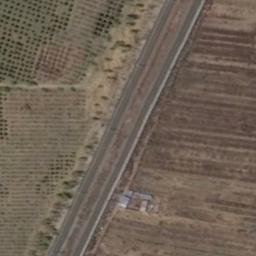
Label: railway